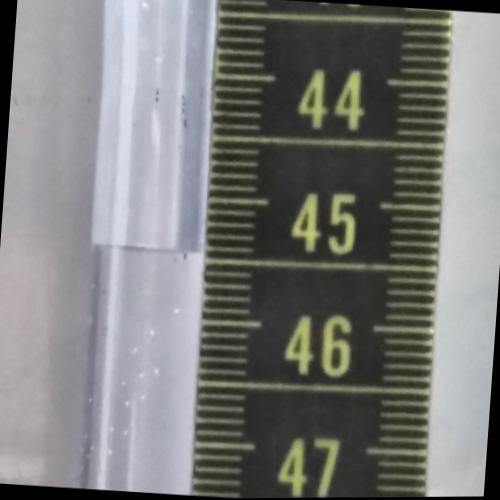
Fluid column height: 45.5 cm